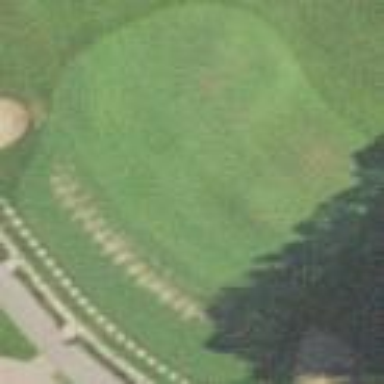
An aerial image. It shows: Grassy area designated for driving range golf.